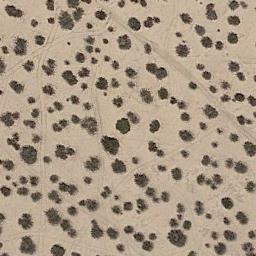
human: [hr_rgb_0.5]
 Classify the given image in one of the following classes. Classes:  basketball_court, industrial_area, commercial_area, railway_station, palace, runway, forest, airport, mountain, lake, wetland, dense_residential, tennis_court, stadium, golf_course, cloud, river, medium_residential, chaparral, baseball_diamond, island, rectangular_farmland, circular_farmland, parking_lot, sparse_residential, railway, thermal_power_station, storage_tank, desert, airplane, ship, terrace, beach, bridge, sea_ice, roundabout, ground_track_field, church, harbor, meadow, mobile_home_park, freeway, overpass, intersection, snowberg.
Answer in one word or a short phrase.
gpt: chaparral